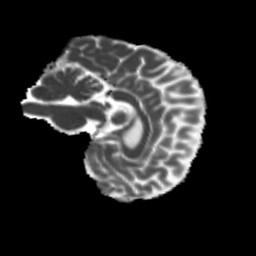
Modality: MD
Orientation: sagittal
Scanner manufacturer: siemens
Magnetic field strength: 3 T
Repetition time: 4 s
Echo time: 0.0594 s